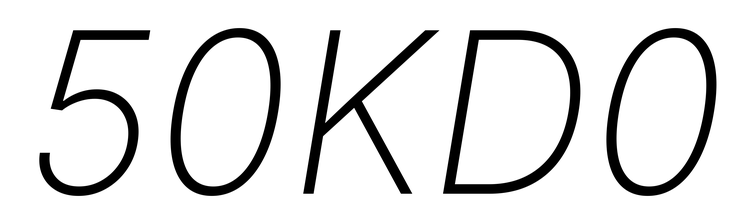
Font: Inter-Italic_ExtraLight_Italic